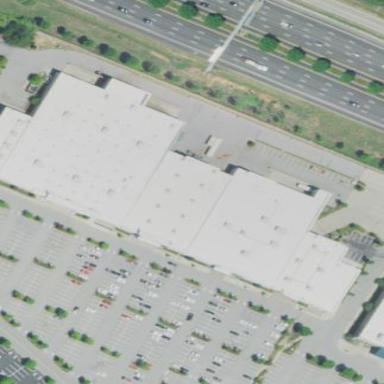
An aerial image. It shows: Retail building near golf sport facility.